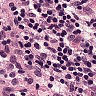
Metastatic tissue present: no